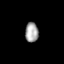
Tissue: prostate
Cell type: B cells
Senescence score: 0.7046
Nuclear area (px): 258
Mean DAPI intensity: 162.857